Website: crate-barrel
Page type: customer-info-address
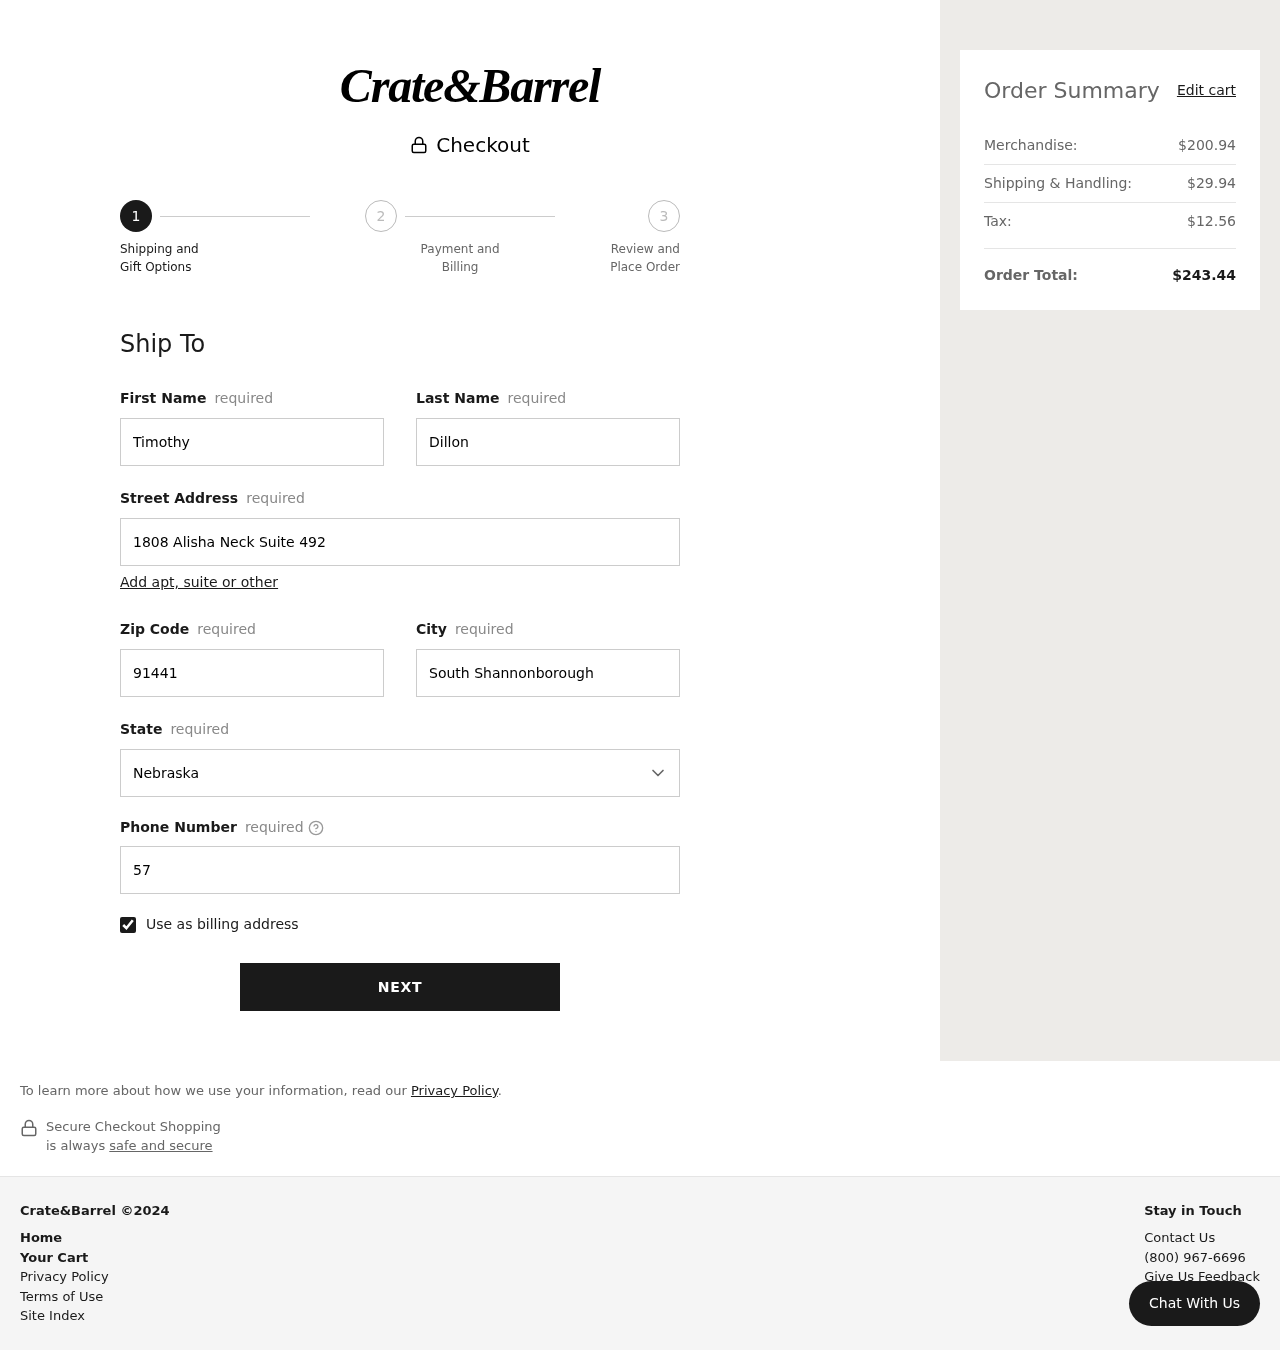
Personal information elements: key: PII_CITY
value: South Shannonborough
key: PII_FIRSTNAME
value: Timothy
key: PII_LASTNAME
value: Dillon
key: PII_PHONE
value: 5739216498
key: PII_POSTCODE
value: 91441
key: PII_STATE
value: Nebraska
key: PII_STREET
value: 1808 Alisha Neck Suite 492
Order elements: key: ORDER_SUBTOTAL
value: $200.94
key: ORDER_SHIPPING_COST
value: $29.94
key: ORDER_TAX
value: $12.56
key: ORDER_TOTAL
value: $243.44